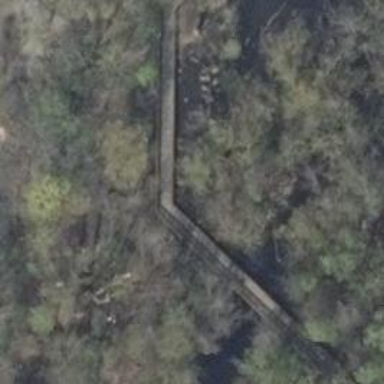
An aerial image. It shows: Path leading to bridge.